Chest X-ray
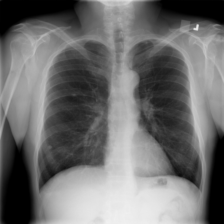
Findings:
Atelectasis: negative
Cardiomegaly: negative
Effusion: negative
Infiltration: negative
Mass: negative
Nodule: negative
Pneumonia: negative
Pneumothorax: negative
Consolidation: negative
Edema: negative
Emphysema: negative
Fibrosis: negative
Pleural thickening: negative
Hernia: negative